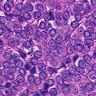
Metastatic tissue present: yes